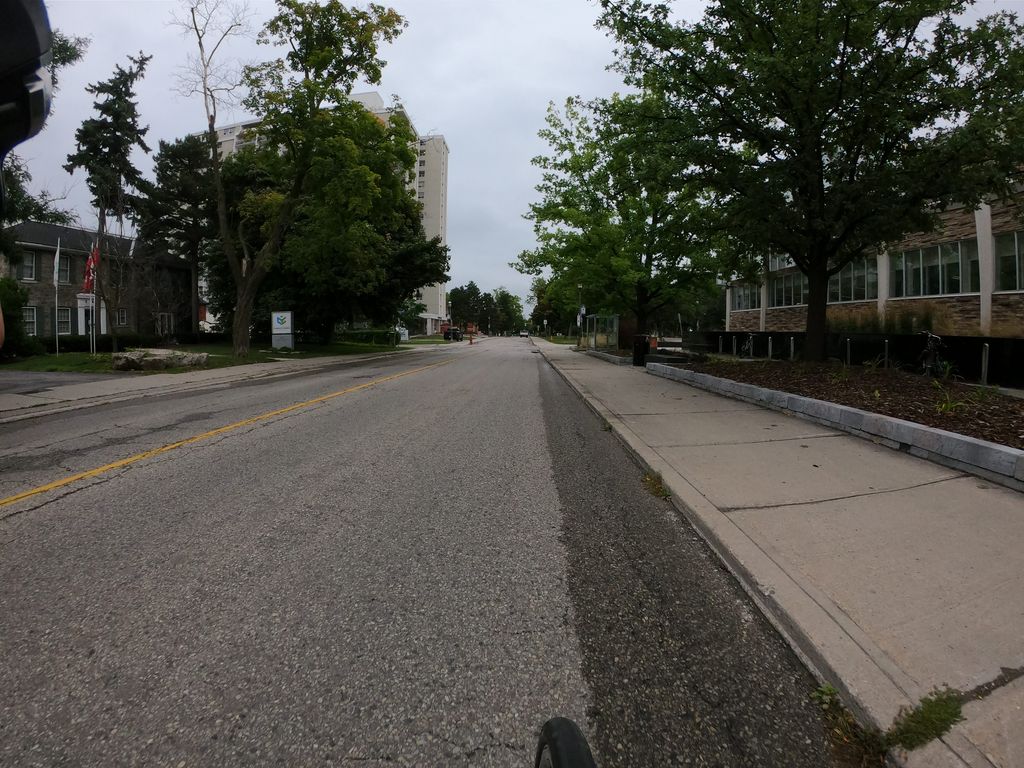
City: kitchener-waterloo